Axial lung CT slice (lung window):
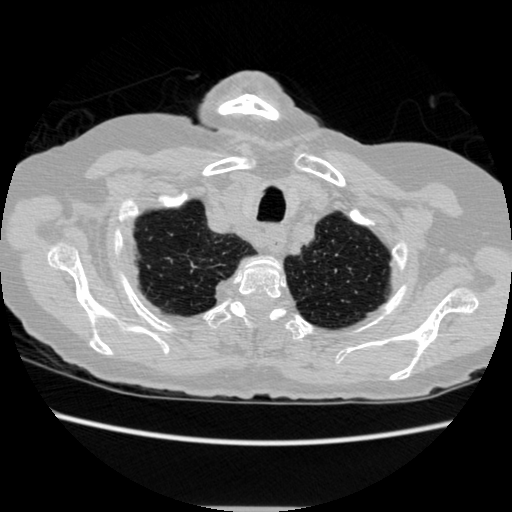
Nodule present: no